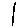
Label: line